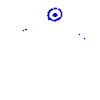
Particle: pion